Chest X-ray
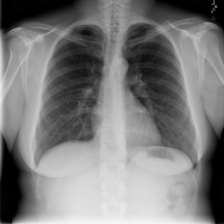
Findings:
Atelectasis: negative
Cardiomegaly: negative
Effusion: negative
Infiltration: negative
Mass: negative
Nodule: negative
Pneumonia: negative
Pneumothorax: negative
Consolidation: negative
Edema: negative
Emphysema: negative
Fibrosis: negative
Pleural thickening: negative
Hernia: negative